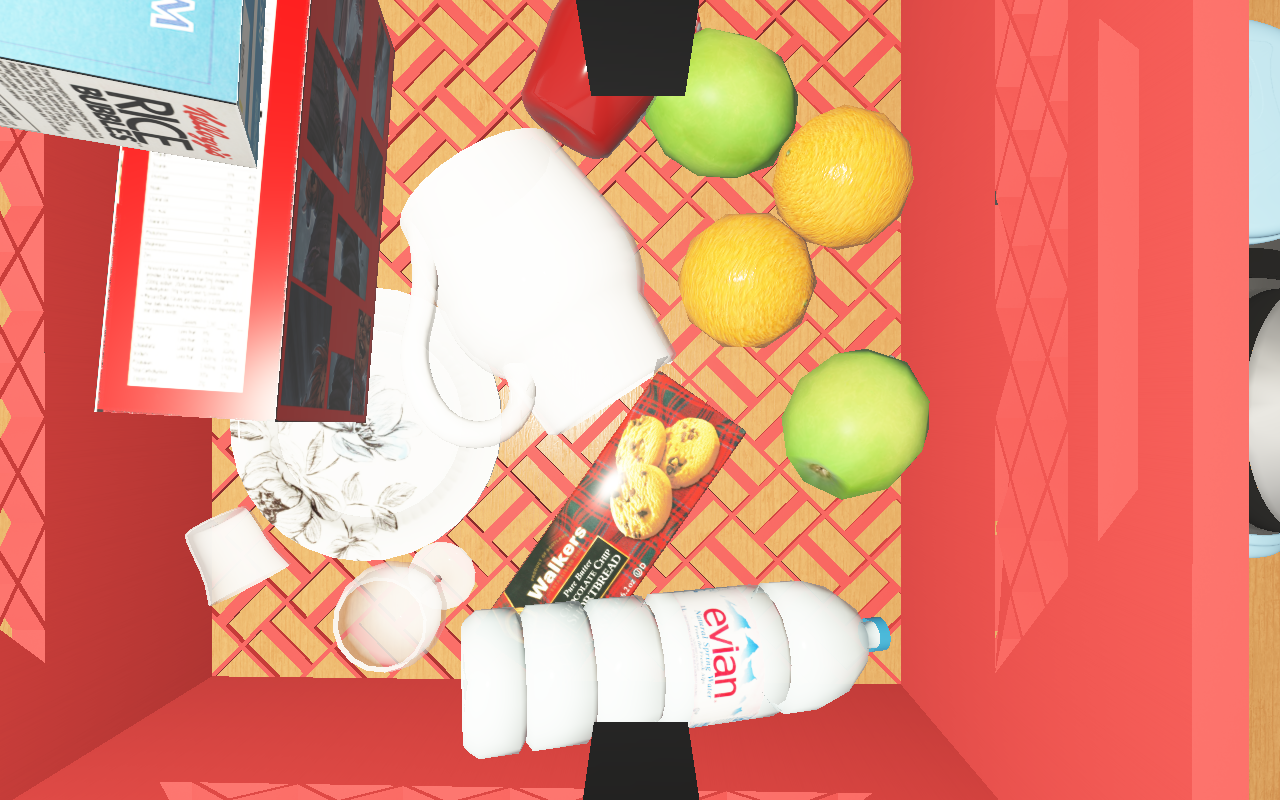
Objects in the scene:
water bottle
apple
apple
orange
plate
jam jar
cereal box
cereal box